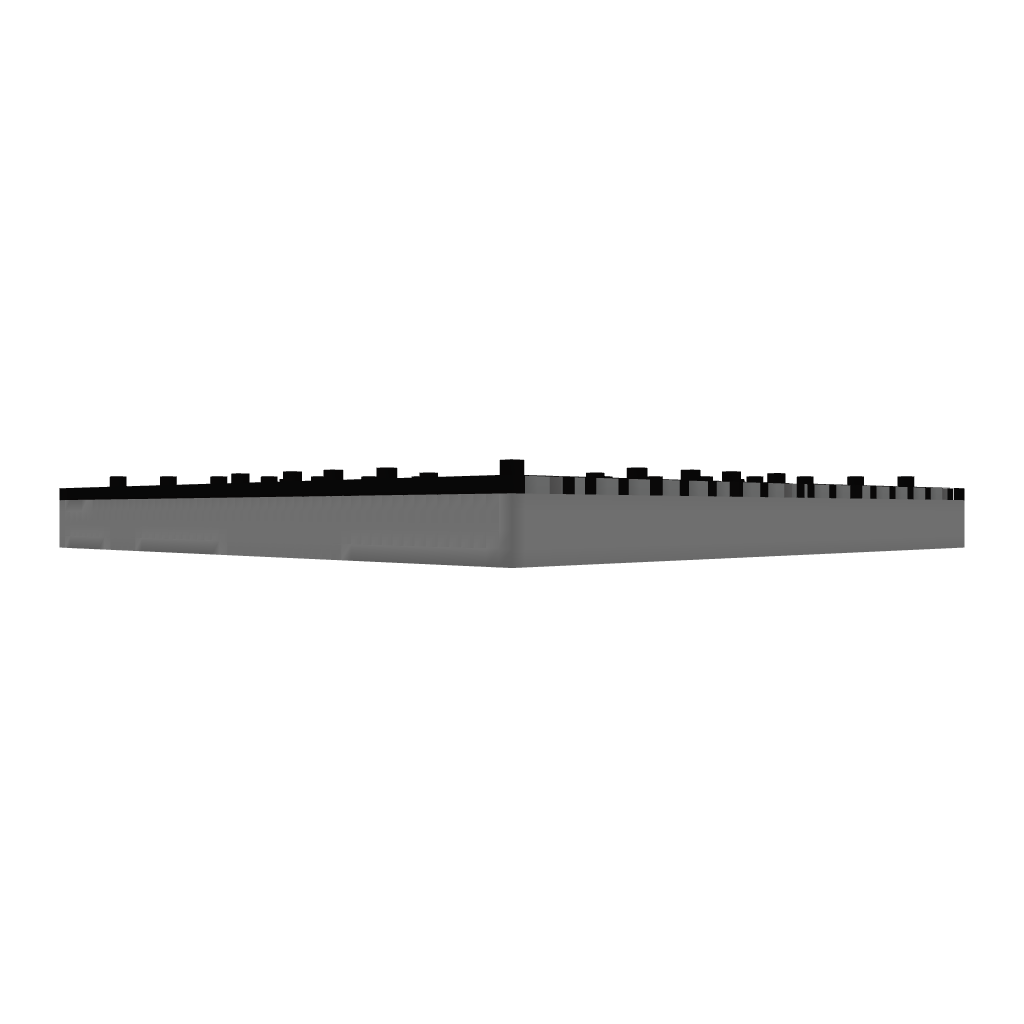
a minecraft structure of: SE fireworks V-2 [323_clock]